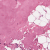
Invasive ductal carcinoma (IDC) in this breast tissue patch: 0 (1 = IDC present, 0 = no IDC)